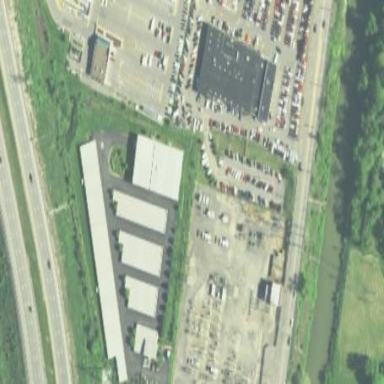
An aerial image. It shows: Commercial area with storage rental shop. It is amenity for storage.